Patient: sex M, age 74
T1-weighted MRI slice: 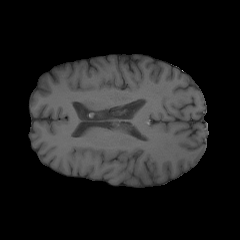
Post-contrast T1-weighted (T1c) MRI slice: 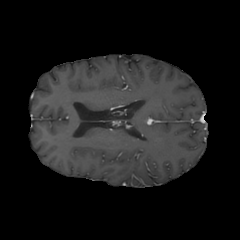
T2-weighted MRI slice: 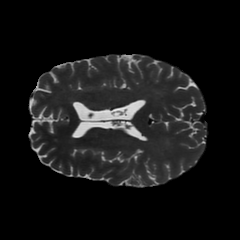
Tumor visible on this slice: no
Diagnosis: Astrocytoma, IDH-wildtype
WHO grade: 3